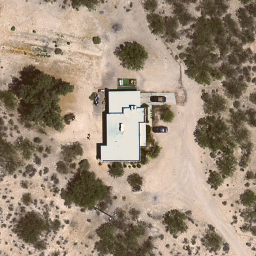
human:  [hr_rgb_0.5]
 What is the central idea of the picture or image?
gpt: sparse residential